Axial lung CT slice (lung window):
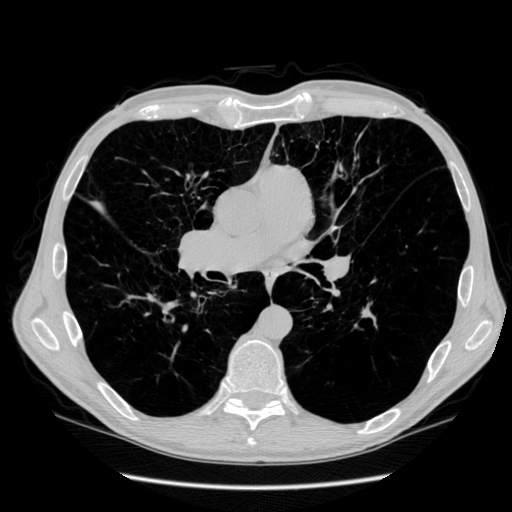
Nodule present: yes
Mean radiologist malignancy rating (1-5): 2.5